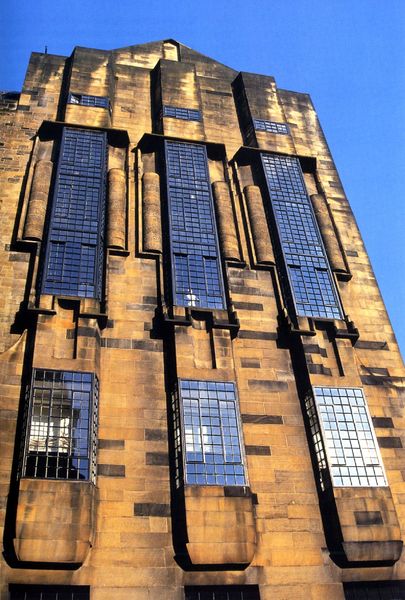
Titel: Glasgow, Kunstschule
Künstler: Charles Rennie Mackintosh
Standort: Glasgow, Renfrew Street (EU - GB - Schottland)
Schlagwörter: blau, himmel, braun, fenster, glas, hell, licht, schwarz, säulen, gebäude, haus, beige, architektur, stein, spiegelung, gitter, sonne, drei, person, turm, fassade, moderne, giebel, backstein, industrie, hoch, reflexion, foto, fotografie, erker, quadrate, sandstein, reflektion, fotographie, quadratisch, photografie, hochhaus